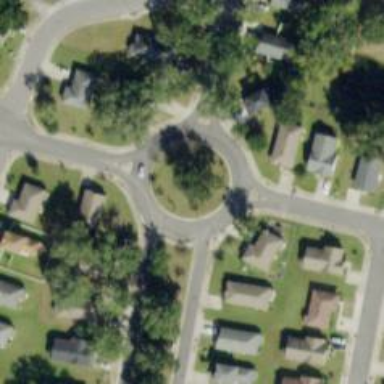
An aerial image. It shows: Residential road that intersects with roundabout.